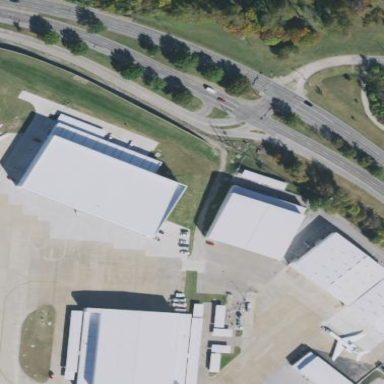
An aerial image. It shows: Hangar.